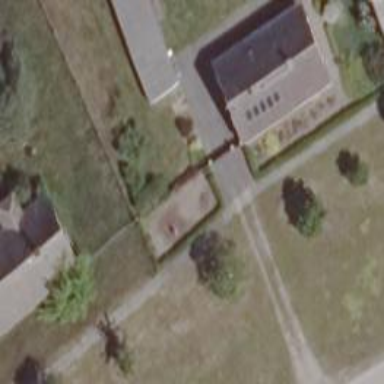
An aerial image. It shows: Driveway leading to service road.